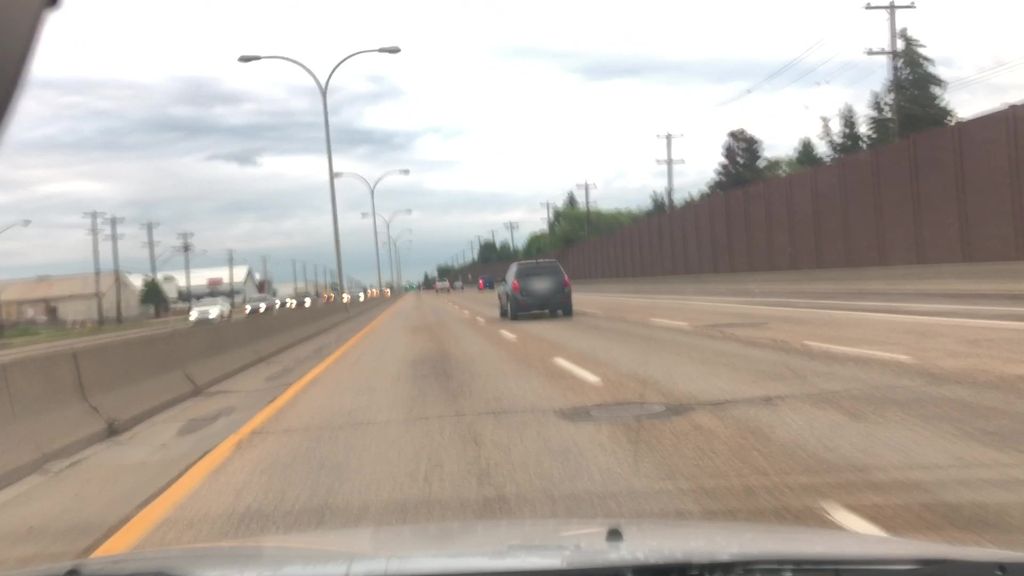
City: edmonton